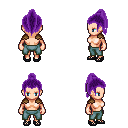
a pixel art fantasy rpg character, female body template, human, light skin, leather shoulder armor, teal pants, purple long topknot hairstyle, ghillies, four views (front, back, left, right), 2x2 character sprite sheet, small pixel art, hard edges, no anti-aliasing